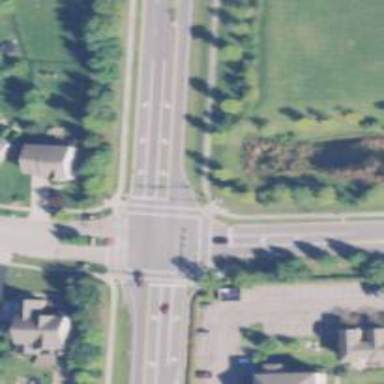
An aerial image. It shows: Zebra crossing with line markings.